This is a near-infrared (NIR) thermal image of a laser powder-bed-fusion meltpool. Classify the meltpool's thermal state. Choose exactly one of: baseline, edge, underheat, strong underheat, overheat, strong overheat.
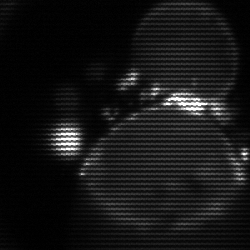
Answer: edge